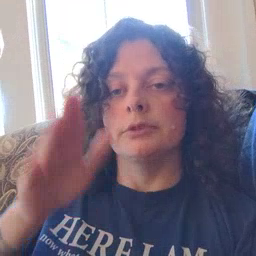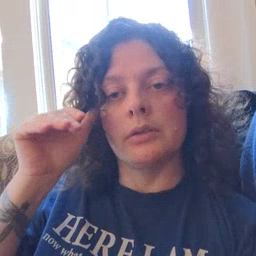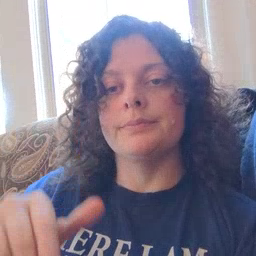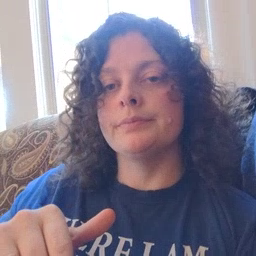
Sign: donkey